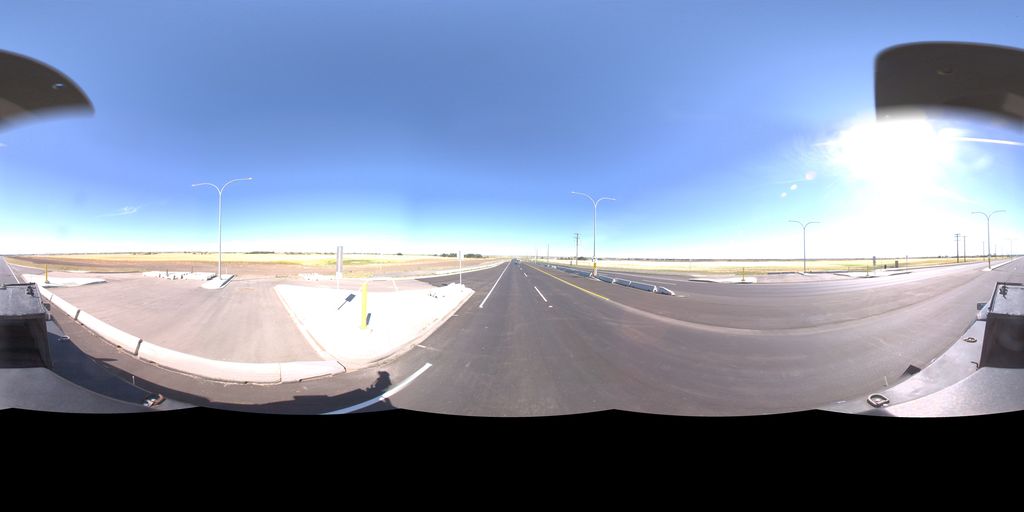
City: saskatoon